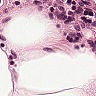
Metastatic tissue present: no